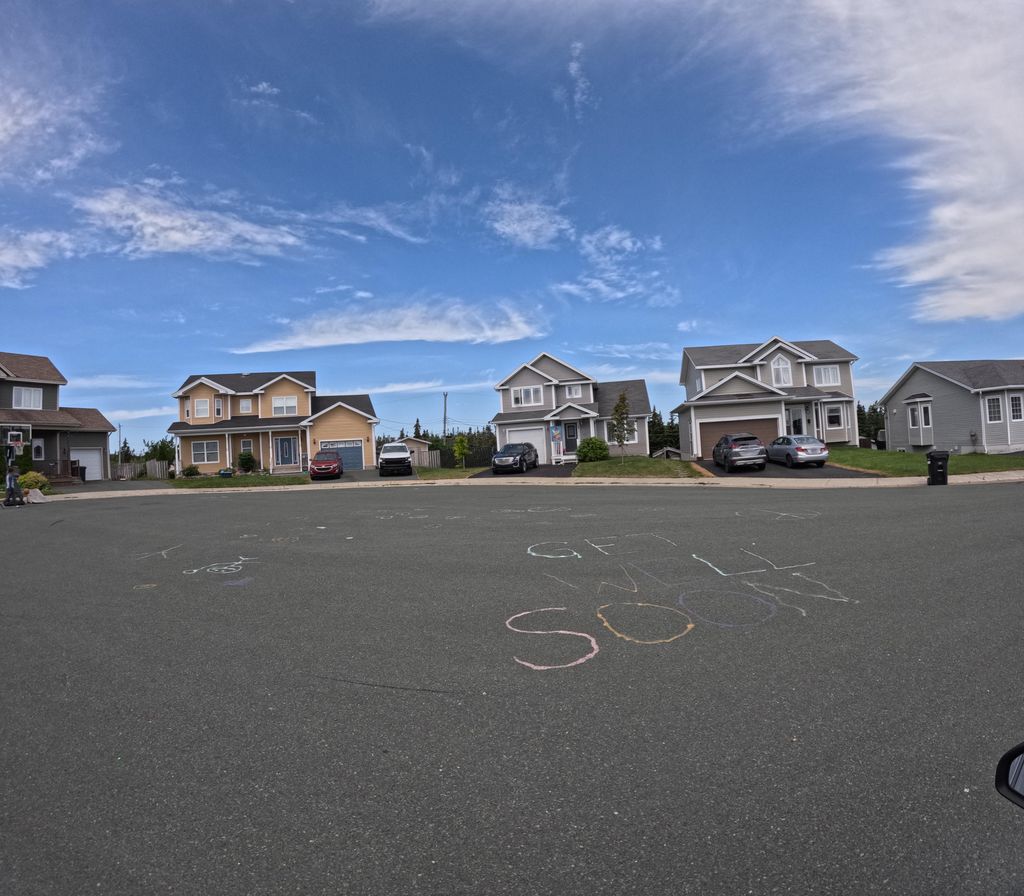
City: st_johns